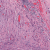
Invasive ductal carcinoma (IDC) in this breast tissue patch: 1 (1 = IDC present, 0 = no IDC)